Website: crate-barrel
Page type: billing-address
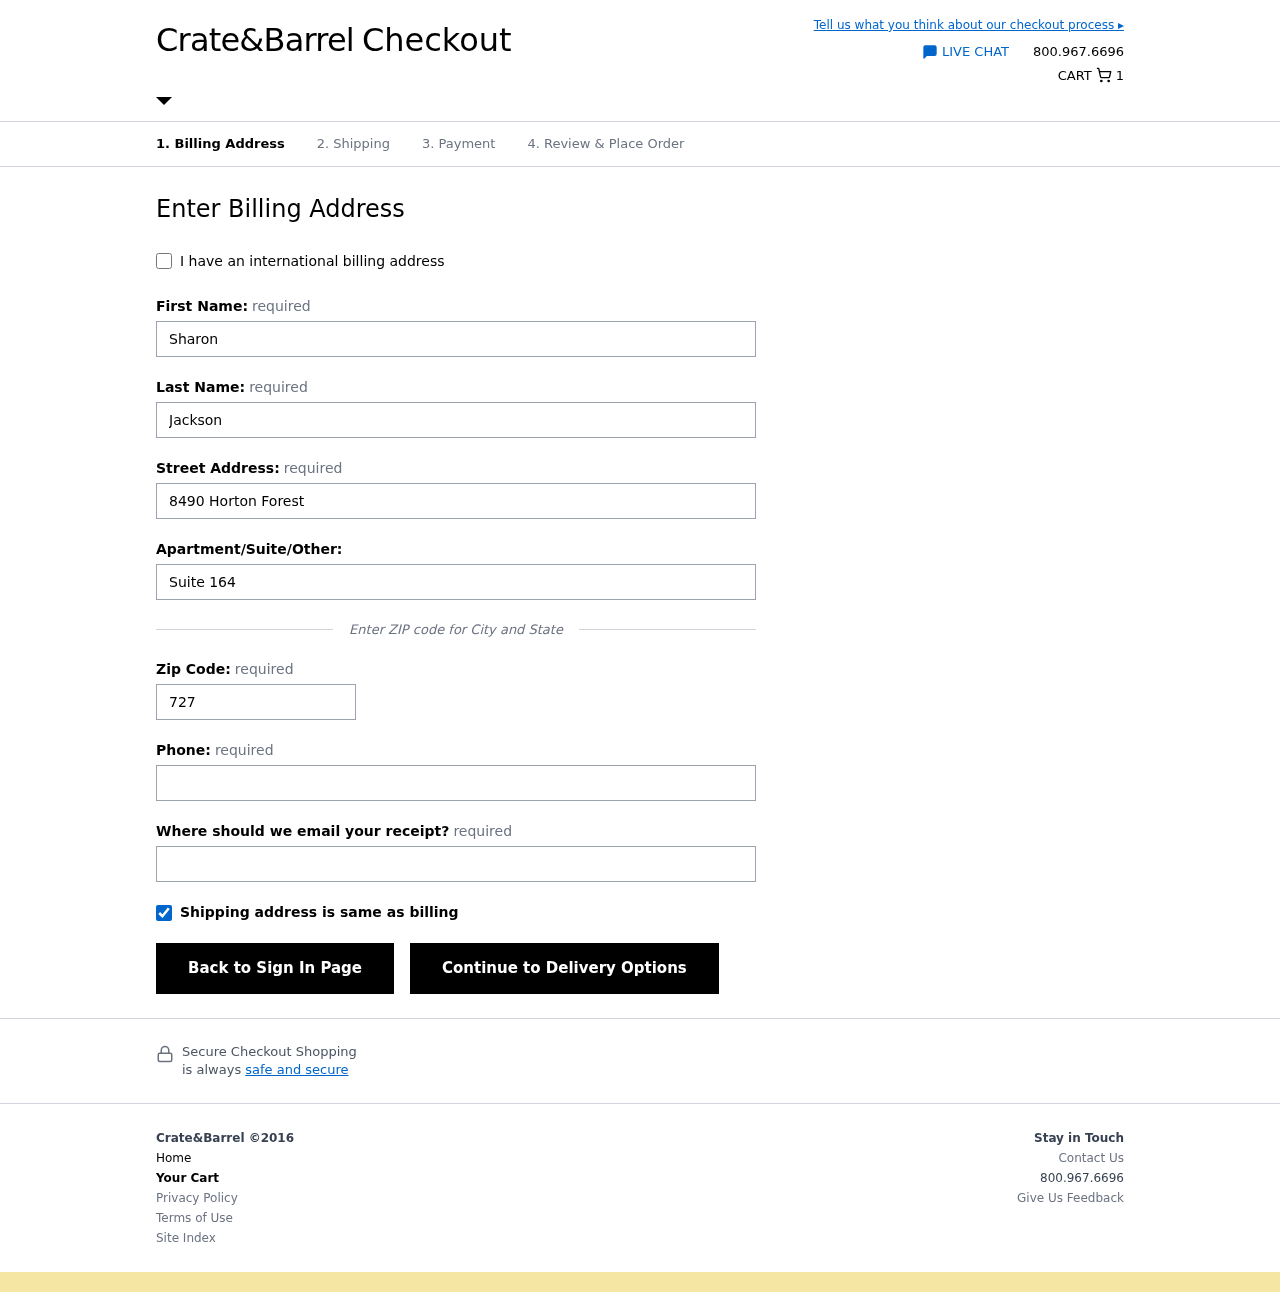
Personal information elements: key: PII_EMAIL
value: sharon.jackson@hotmail.com
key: PII_FIRSTNAME
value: Sharon
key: PII_LASTNAME
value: Jackson
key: PII_PHONE
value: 8014739103
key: PII_POSTCODE
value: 72779
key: PII_STREET
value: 8490 Horton Forest
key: PII_STREET2
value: Suite 164
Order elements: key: ORDER_NUM_ITEMS
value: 1